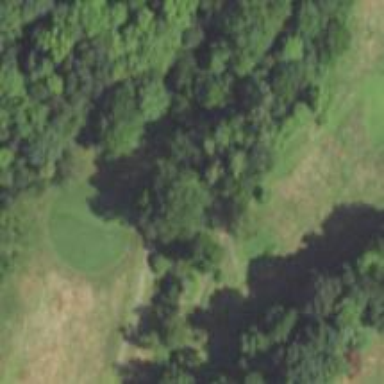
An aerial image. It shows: Path designed for golf carts.